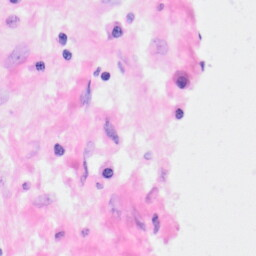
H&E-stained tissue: Kidney